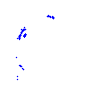
Particle: pion